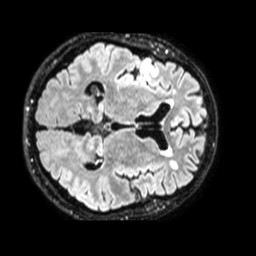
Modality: FLAIR
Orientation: axial
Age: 61
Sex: male
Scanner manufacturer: philips
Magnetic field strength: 1.5 T
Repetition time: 4.8 s
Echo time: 0.3364 s